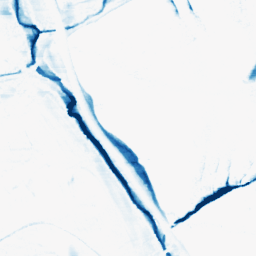
Category: morphological
Decomposition family: morphological_rect
Decomposition parameters: operation: closing
width: 20
height: 5
Upsampling method: cubic_mitchell
Upsampling parameters: scale: 2
Upsampling scale: 2